Question: I'm trying to set up Apache Superset in production mode, and all ocurred well until the Redis connection. I installed superset and redis and made the connection config in 'superset_config.py'. When I start Redis server without password, the Superset connect and works well, but when I start Redis with password, anything that I try to do on Superset Webserver (like change something on Databases) gives the error:["Authentication Required"]
How I did the installation (I'm using Centos 6 and Python 3.6):
'''
sudo yum -y install redis
sudo sed -i 's/ENABLE_TIME_ROTATE = False/ENABLE_TIME_ROTATE = True/g' redis.conf
sudo sed -i '/# maxmemory <bytes>/a maxmemory 10gb
maxmemory-policy allkeys-lru' redis.conf
sudo sed -i 's/bind 127.0.0.1/bind 0.0.0.0/g' redis.conf
sudo sed -i '/# requirepass foobared/a requirepass redis_pass' redis.conf
sudo /path/to/my/pip3.6 install --upgrade setuptools pip
sudo /path/to/my/pip3.6 install apache-superset
sudo /path/to/my/pip3.6 install wheel
sudo /usr/local/bin/pip3.6 install impyla
sudo /usr/local/bin/pip3.6 install psycopg2-binary
sudo /path/to/my/pip3.6 install gevent
sudo /path/to/my/pip3.6 install redis
sudo /path/to/my/pip3.6 install werkzeug==0.16.0
sudo /path/to/my/pip3.6 install cachelib
sudo sed -i 's/null/redis/g' /usr/local/lib/python3.6/site-packages/superset/config.py
superset db upgrade
export FLASK_APP=superset && flask fab create-admin --username admin --firstname admin --lastname admin --email admin@admin.com --password admin
superset init
'''
My 'superset_config.py':
'''
import os
from werkzeug.middleware.proxy_fix import ProxyFix from cachelib.file import FileSystemCache from werkzeug.contrib.cache import RedisCache
MAPBOX_API_KEY = os.getenv('MAPBOX_API_KEY', '')
REDIS_SERVER_IP ='redis_ip'
REDIS_PASSWORD = 'redis_pass'
POSTGRES_SERVER_IP = 'psql_ip'
POSTGRES_USER = 'user'
POSTGRES_PASSWORD = 'psql_pass'
SUPERSET_CACHE_REDIS_URL = "".join(['redis://:', REDIS_PASSWORD, '@', REDIS_SERVER_IP, ':6379/1']) SUPERSET_BROKER_URL = "".join(['redis://:', REDIS_PASSWORD, '@', REDIS_SERVER_IP, ':6379/0']) SUPERSET_CELERY_RESULT_BACKEND = "".join(['redis://:', REDIS_PASSWORD, '@', REDIS_SERVER_IP, ':6379/0'])
CACHE_CONFIG = {
'CACHE_TYPE': 'redis',
'CACHE_DEFAULT_TIMEOUT': 300,
'CACHE_KEY_PREFIX': 'superset_',
'CACHE_REDIS_HOST': 'redis',
'CACHE_REDIS_PORT': 6379,
'CACHE_REDIS_DB': 1,
'CACHE_REDIS_URL': SUPERSET_CACHE_REDIS_URL }
SQLALCHEMY_DATABASE_URI = SUPERSET_SQLALCHEMY_DATABASE_URI SQLALCHEMY_TRACK_MODIFICATIONS = True
SECRET_KEY = 'secret_key'
class CeleryConfig(object):
BROKER_URL = SUPERSET_BROKER_URL
CELERY_IMPORTS = ('superset.sql_lab', )
CELERY_RESULT_BACKEND = SUPERSET_CELERY_RESULT_BACKEND
CELERY_ANNOTATIONS = {'tasks.add': {'rate_limit': '10/s'}} CELERY_CONFIG = CeleryConfig RESULTS_BACKEND = RedisCache(
host=REDIS_SERVER_IP,
port=6379,
key_prefix='superset_results',
password=REDIS_PASSWORD
)
'''
Versions used:
Superset 0.36.0 (Used Gunicorn to set up the webserver), Redis 3.2.12, Flask 1.1.2
Someone can help me to fix this error? I think this happens because superset try to use redis without password, but in my superset config I put the redis password.
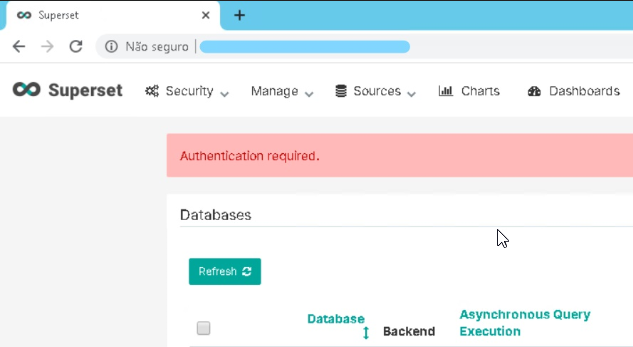
Answer: Redis with password is officially supported in Helm Chart.
It has been already solved and released in offical Superset's Helm Chart. It was added in this <URL> version.